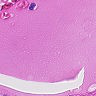
Metastatic tissue present: no